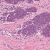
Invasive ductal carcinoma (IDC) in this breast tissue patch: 0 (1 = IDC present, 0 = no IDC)